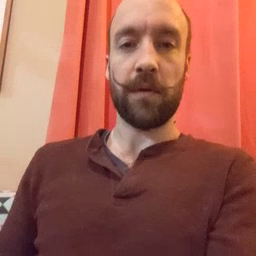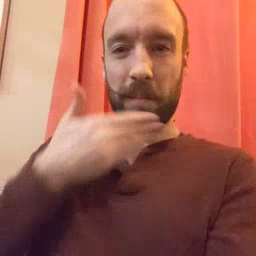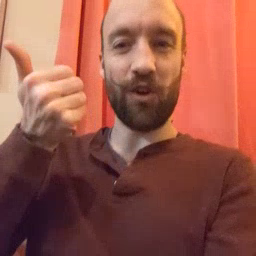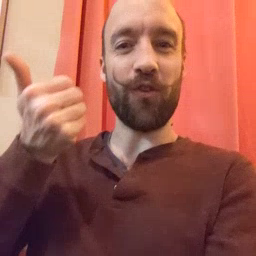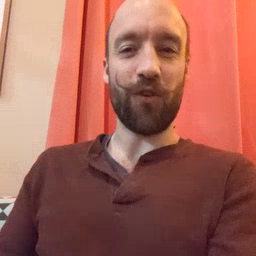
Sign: better